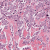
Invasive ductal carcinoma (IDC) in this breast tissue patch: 1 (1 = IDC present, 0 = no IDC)